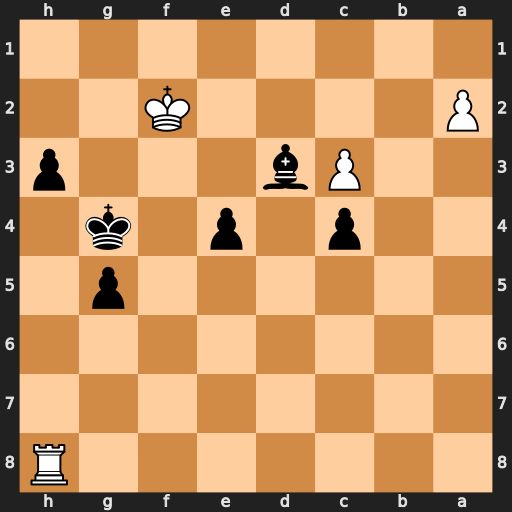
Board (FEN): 7R/8/8/6p1/2p1p1k1/2Pb3p/P4K2/8
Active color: b
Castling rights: -
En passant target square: -
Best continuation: e3+ Kxe3 Kg3